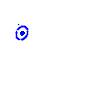
Particle: electron